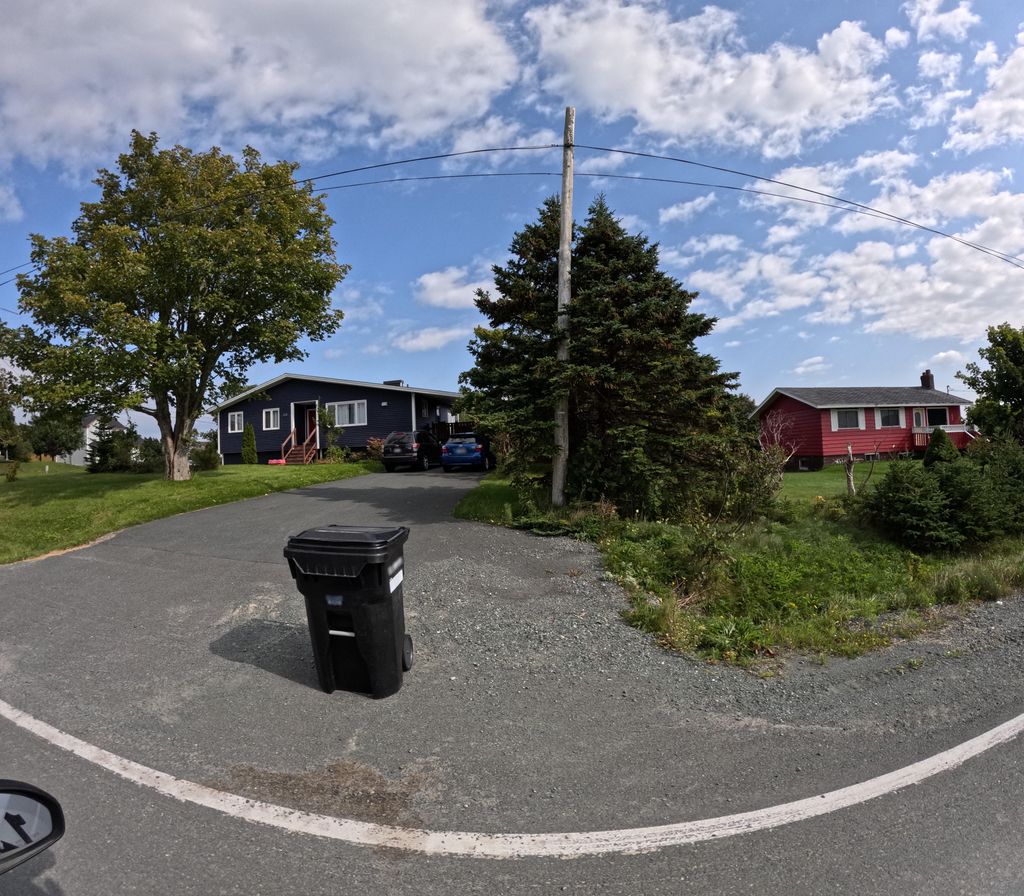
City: st_johns